Aerial crown-view tile of a tropical tree (Barro Colorado Island, Panama), acquired 20241216:
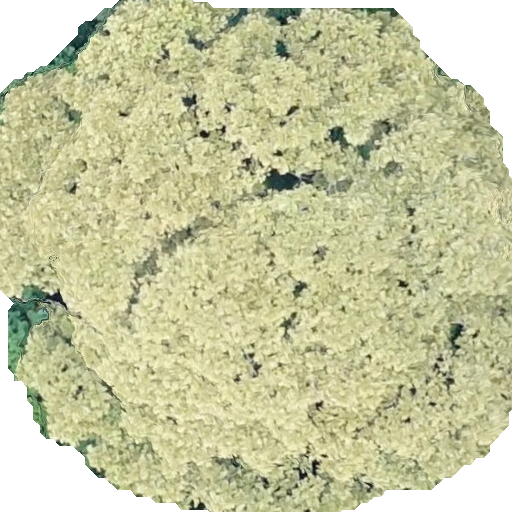
Species: Dipteryx oleifera
GBIF accepted scientific name: Dipteryx oleifera
Crown area: 348.273 m²